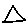
Label: triangle